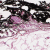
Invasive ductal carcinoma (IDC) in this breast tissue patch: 0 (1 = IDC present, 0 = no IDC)